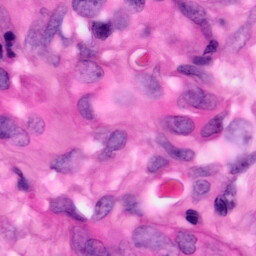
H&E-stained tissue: Pancreatic